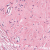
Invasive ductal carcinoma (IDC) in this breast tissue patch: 0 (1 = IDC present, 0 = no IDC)